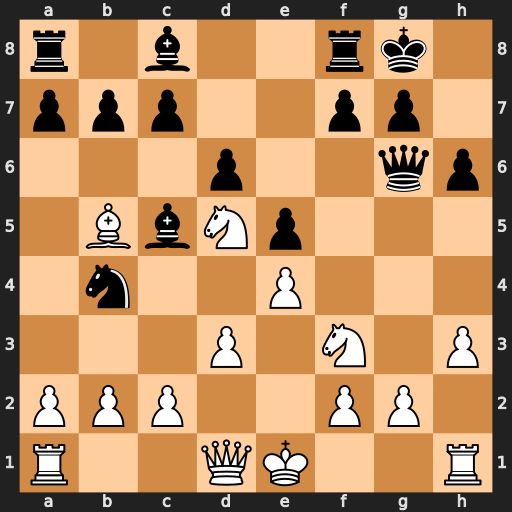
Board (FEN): r1b2rk1/ppp2pp1/3p2qp/1BbNp3/1n2P3/3P1N1P/PPP2PP1/R2QK2R
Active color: w
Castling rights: KQ
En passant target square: -
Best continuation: Ne7+ Kh7 Nxg6